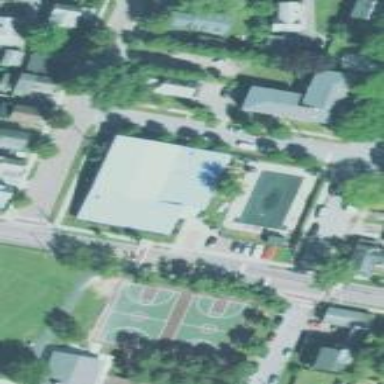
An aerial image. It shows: Community centre.